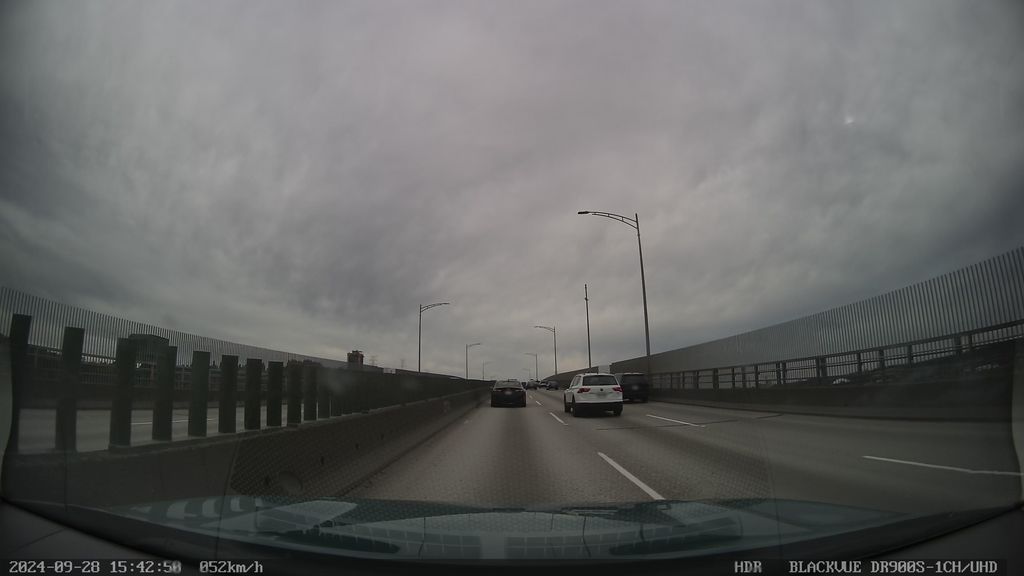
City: vancouver